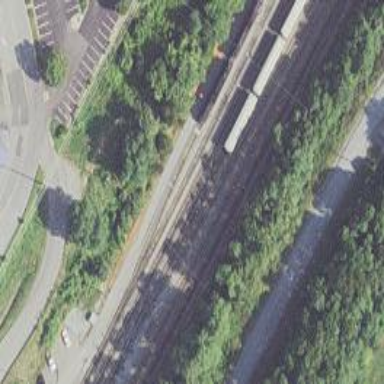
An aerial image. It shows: Railway yard used for servicing trains.